Aerial crown-view tile of a tropical tree (Barro Colorado Island, Panama), acquired 20250512:
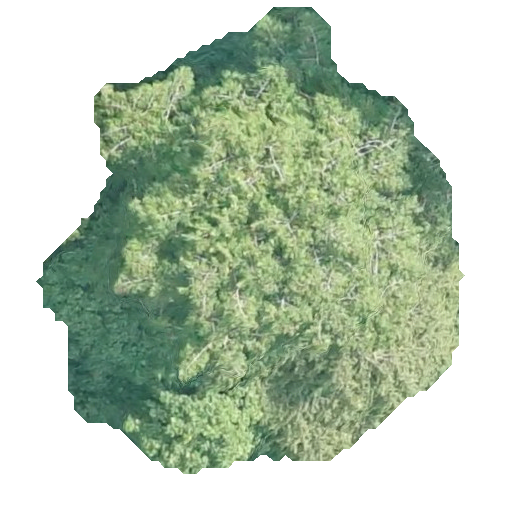
Species: Virola surinamensis
GBIF accepted scientific name: Virola surinamensis
Crown area: 203.044 m²